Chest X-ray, PA view. Patient: 55 years old, sex M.
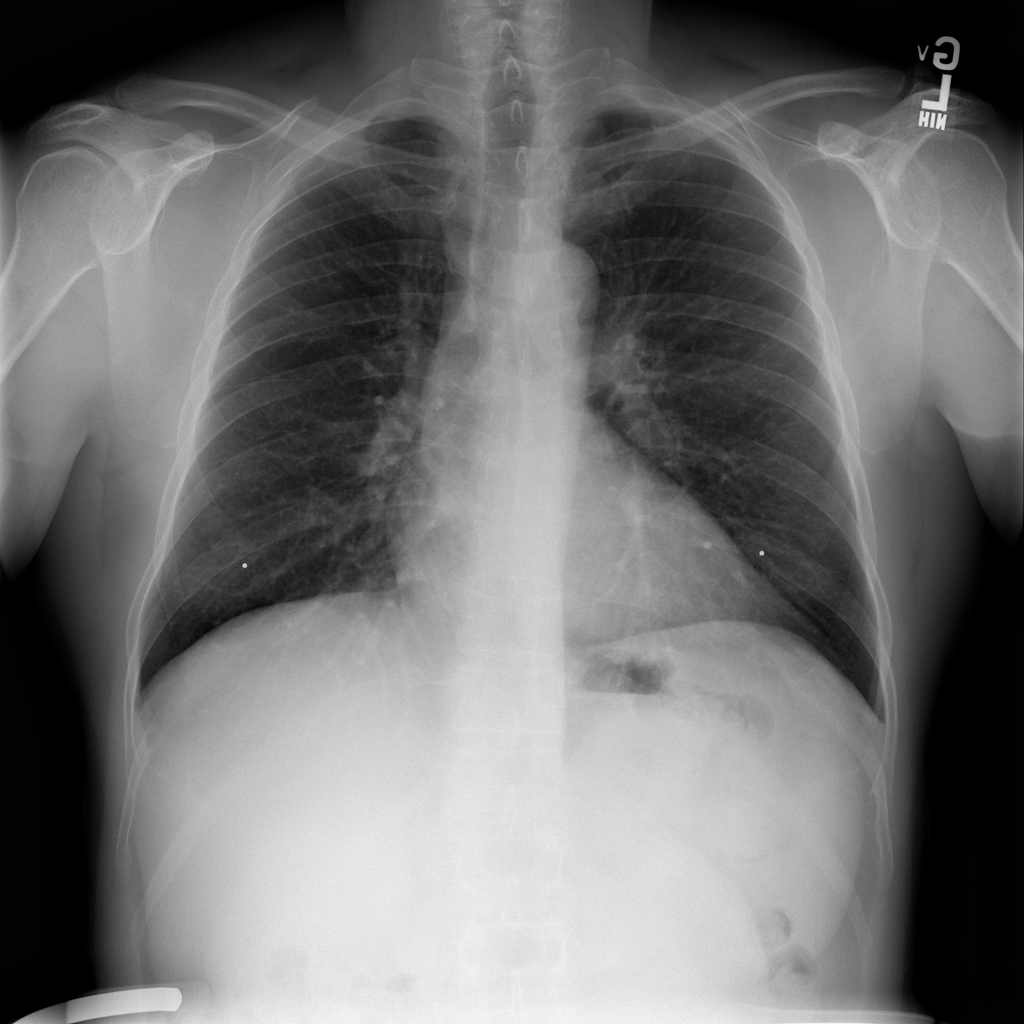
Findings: No Finding